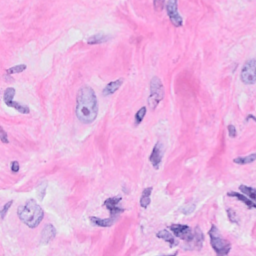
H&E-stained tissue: Breast